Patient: sex M, age 71
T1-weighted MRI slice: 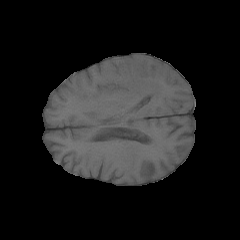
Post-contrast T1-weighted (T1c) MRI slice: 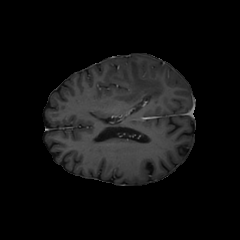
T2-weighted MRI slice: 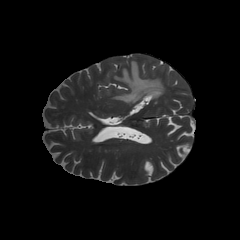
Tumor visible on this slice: yes
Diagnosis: Glioblastoma, IDH-wildtype
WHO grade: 4